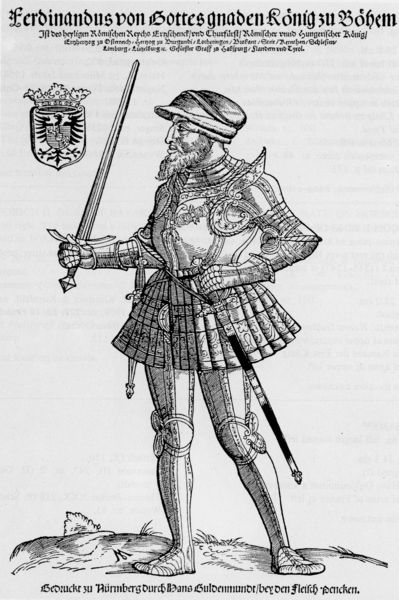
Titel: Bildnis von Ferdinand I, König von Böhmen
Künstler: Michael Ostendorfer
Institution: (Seriendruck)
Schlagwörter: adler, dunkel, fuß, gott, hand, mann, weiß, handschuh, handschuhe, hut, nase, profil, schwarz, blick, rock, bart, mütze, augen, gesicht, stehen, stein, bildnis, herr, portrait, porträt, boden, pose, standfigur, adel, krone, renaissance, füße, holzschnitt, schrift, grafik, kaiser, könig, scheide, name, schild, panzer, buch, druck, schraffur, stich, titel, schwert, text, waffen, faust, soldat, waffe, überschrift, degen, helm, herrscher, ritter, rüstung, ferdinand, buchseite, wappen, harnisch, faltenrock, mittelalter, edelmann, standbein, kurzschwert, köcher, schutz, prfil, böhmen, wieß, beinschienen, bewaffnung, gottes gnade, könig ferdinand, beinlinge, schwarte, b¨ohmen, kaiser ferdinand, gnaden, von gottes gnaden, gottes gnaden, ferdinandus, ferdinand von böhmen, hönig, wagppen, ferdinand von gottes gnaden, nürmberg, ferdidand von böhmen